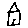
Label: house